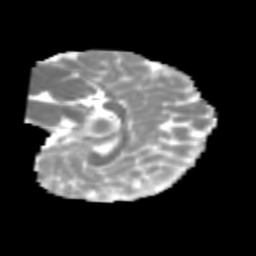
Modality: MD
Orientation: sagittal
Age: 5
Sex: male
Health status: healthy